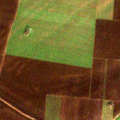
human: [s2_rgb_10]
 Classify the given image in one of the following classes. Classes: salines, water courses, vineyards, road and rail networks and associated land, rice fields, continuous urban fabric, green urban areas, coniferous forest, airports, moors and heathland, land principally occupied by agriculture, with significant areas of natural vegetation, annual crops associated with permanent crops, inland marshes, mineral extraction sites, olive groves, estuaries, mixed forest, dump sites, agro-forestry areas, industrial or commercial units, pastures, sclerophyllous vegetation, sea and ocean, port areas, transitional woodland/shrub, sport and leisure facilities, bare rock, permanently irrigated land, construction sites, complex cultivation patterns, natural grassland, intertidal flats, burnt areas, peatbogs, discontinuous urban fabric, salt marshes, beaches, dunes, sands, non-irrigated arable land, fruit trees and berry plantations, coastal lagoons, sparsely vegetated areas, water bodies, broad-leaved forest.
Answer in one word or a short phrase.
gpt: non-irrigated arable land